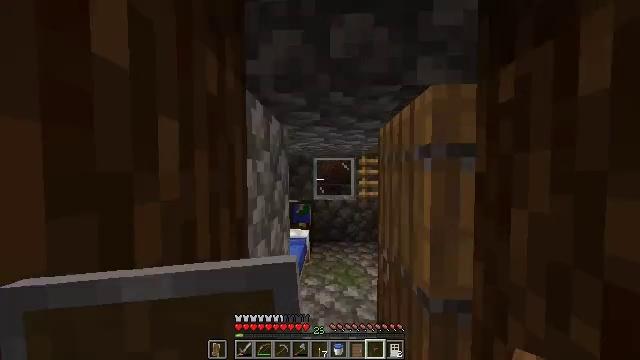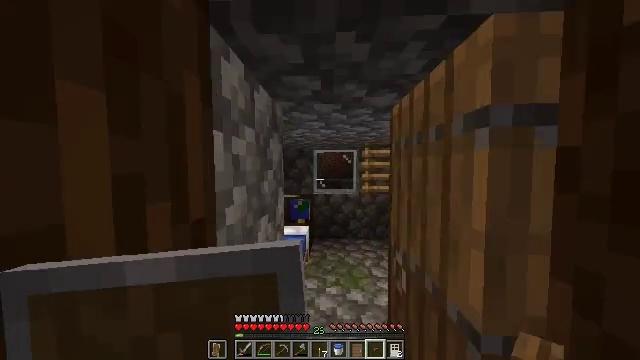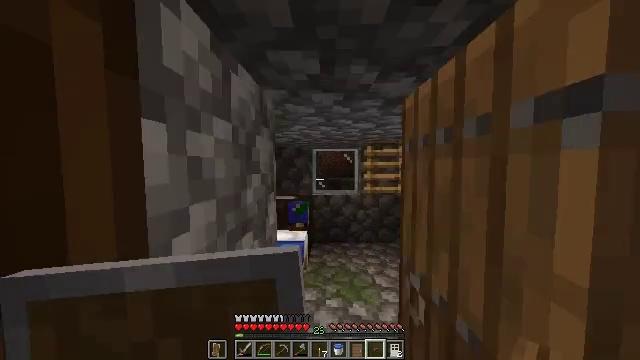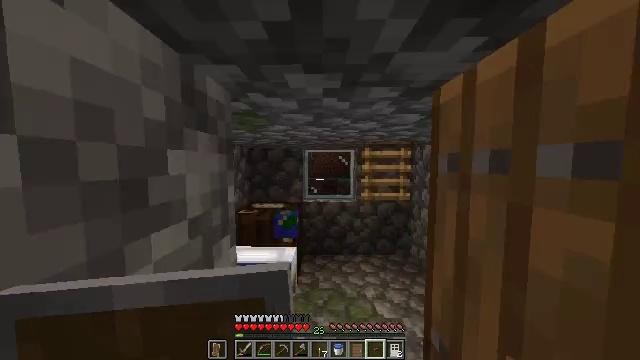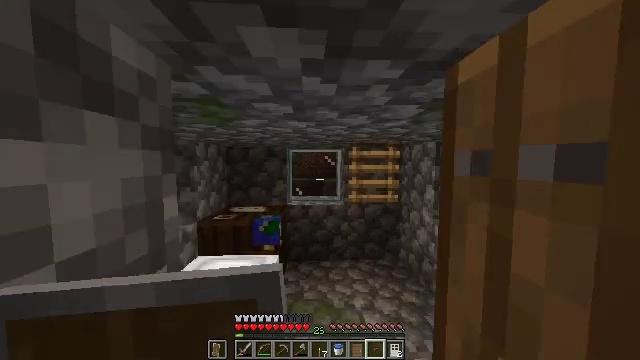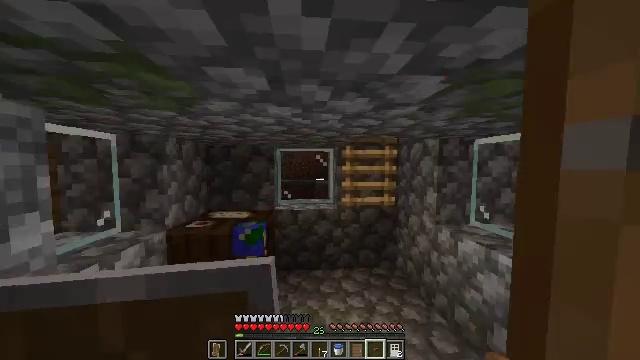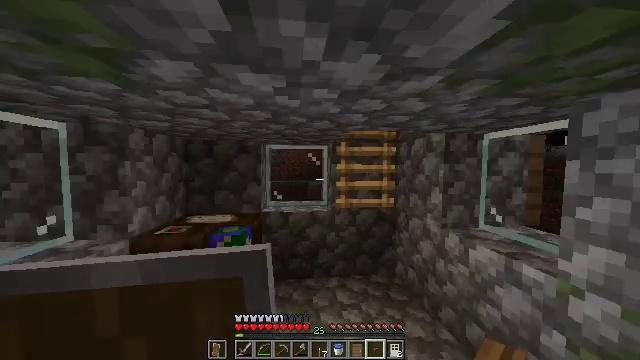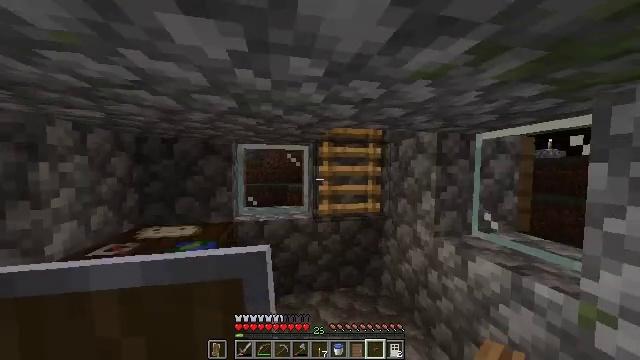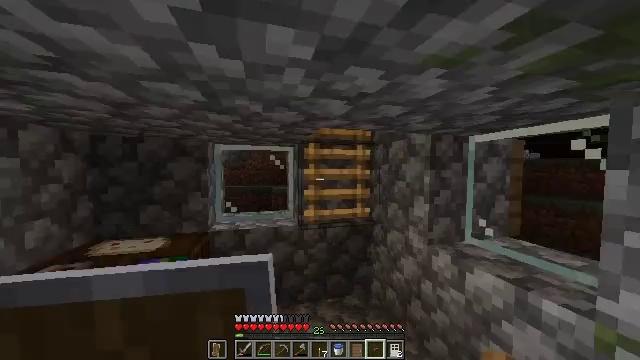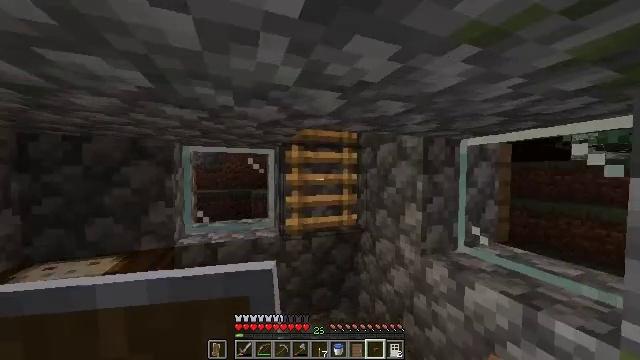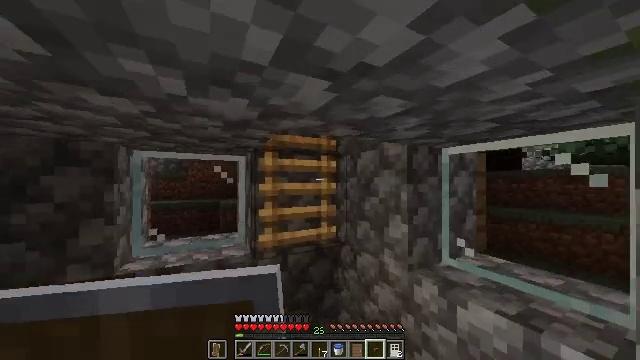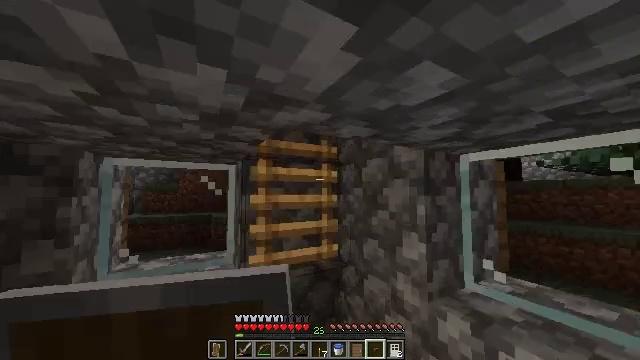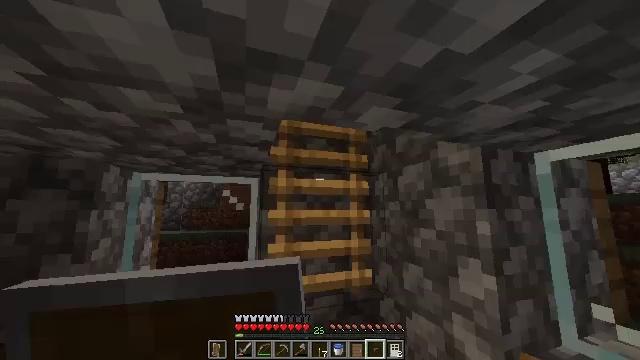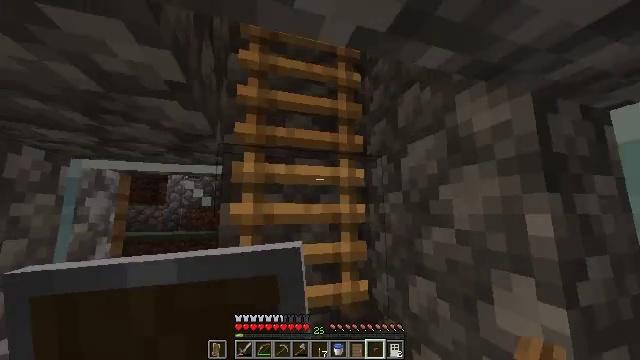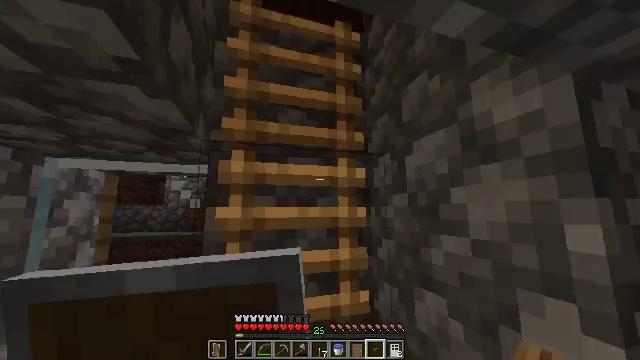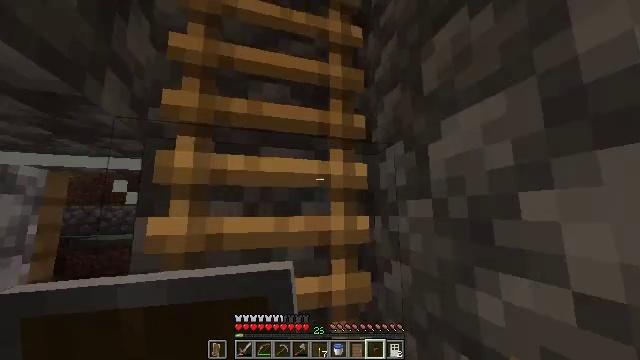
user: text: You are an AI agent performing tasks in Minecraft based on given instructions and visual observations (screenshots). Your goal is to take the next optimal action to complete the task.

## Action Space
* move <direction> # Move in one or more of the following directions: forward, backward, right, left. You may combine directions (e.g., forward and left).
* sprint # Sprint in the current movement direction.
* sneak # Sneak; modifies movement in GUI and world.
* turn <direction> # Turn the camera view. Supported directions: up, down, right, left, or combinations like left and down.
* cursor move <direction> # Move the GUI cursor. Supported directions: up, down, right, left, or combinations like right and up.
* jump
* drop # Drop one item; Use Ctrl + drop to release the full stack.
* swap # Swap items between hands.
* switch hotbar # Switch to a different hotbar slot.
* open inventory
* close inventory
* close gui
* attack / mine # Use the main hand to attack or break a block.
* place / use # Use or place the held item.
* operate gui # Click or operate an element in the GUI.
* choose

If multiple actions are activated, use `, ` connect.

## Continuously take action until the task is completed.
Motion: motion action
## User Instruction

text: Utilize a spruce plank to craft a spruce button.
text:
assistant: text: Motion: move forward, turn down
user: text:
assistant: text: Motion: move forward
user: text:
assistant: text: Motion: move forward, turn right
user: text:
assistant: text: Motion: move forward, turn right
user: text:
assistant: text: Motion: move forward, turn right
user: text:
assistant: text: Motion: move forward, turn right
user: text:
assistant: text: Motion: move forward, turn right
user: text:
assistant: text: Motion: move forward, turn right
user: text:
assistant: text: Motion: move forward, turn right
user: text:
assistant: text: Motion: move forward, turn right and up
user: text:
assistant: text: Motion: move forward and move right, turn right and up
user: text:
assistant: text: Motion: move forward and move right, turn left and up
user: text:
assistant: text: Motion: move forward, turn left
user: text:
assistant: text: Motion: move forward
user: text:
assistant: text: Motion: move forward
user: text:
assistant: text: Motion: move forward, turn left and up, jump
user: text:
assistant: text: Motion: move forward, turn left and up, jump
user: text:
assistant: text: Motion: move forward, turn left and up, jump
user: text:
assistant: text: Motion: move forward, turn left and up, jump
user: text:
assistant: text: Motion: move forward, turn left and up, jump
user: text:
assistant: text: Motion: move forward, turn left and up, jump
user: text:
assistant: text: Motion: move forward, jump
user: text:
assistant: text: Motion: move forward, jump
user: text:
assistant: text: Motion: move forward, jump
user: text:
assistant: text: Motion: jump
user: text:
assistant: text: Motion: turn left and up, jump
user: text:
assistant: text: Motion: turn left and up, jump
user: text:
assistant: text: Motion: jump
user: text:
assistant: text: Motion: jump
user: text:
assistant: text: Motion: jump